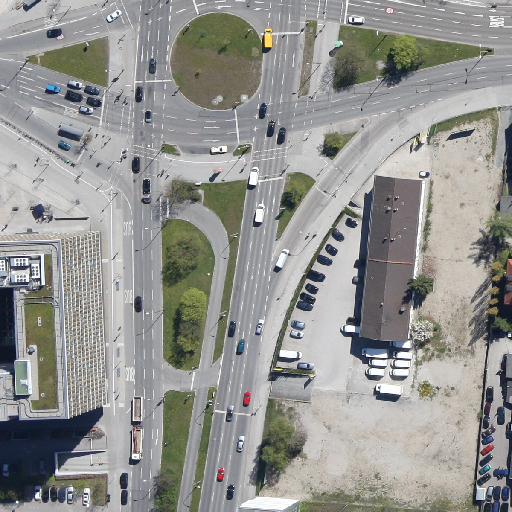
Referring expression: van